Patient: sex M, age 35
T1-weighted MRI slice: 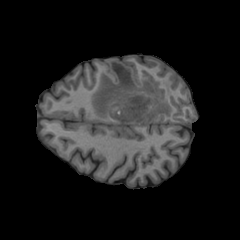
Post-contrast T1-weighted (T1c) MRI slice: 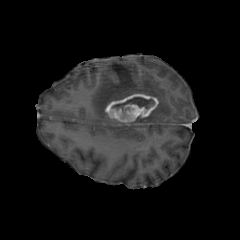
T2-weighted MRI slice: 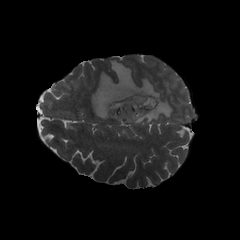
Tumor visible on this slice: yes
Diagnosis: Glioblastoma, IDH-wildtype
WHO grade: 4